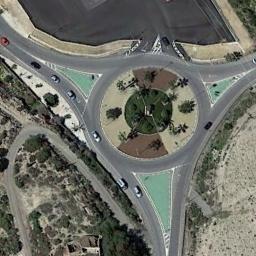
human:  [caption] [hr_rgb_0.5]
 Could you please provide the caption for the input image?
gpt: The roundabout with three exits and entrances is in the clearing and some cars are driving on the roundabout .

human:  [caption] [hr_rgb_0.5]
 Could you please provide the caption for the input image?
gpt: The roundabout is on the bare land next to trees .

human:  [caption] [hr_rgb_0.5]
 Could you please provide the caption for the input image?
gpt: There are several moving vehicles on the road at the roundabout, With some trees and a large area of ​​wasteland around the roundabout .

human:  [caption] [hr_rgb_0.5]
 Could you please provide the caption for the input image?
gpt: There are many trees beside the roundabout .

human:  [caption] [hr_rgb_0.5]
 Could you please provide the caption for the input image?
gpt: There are some green bushes beside the roundabout .